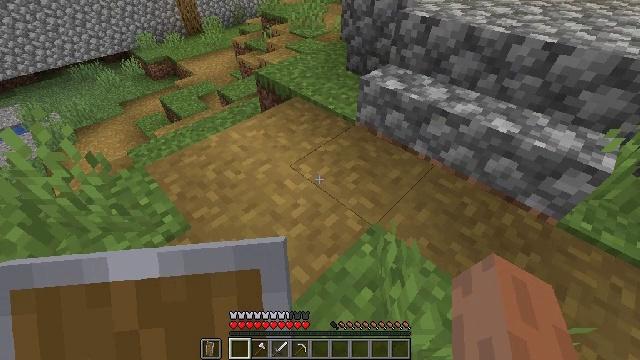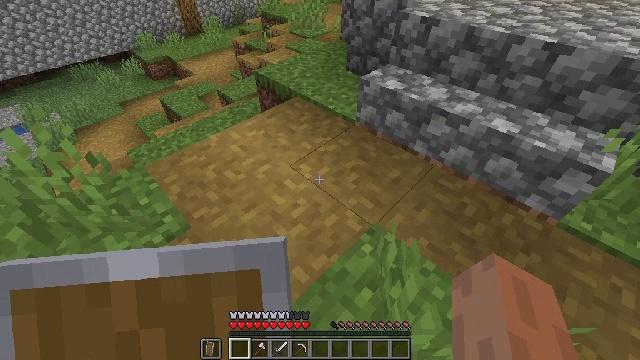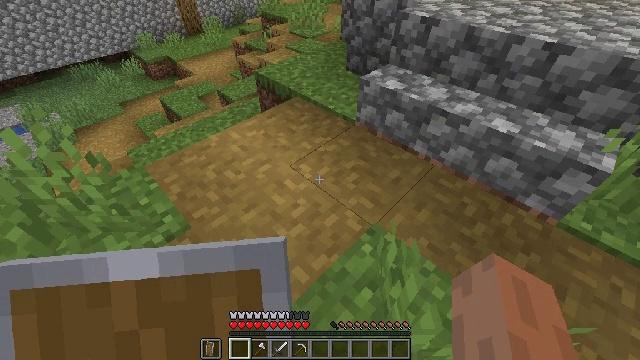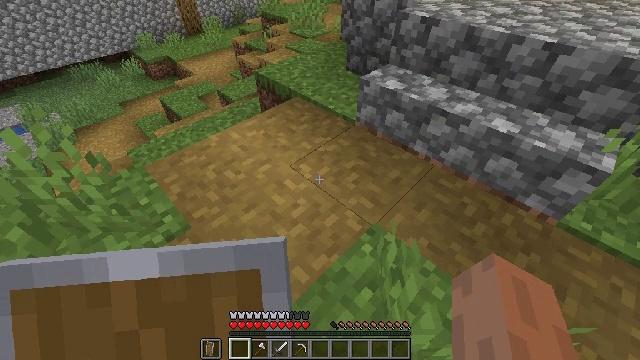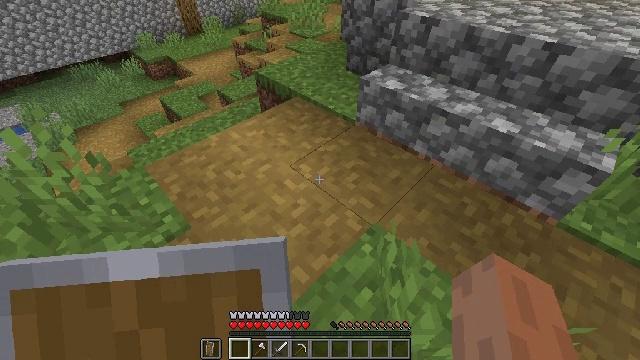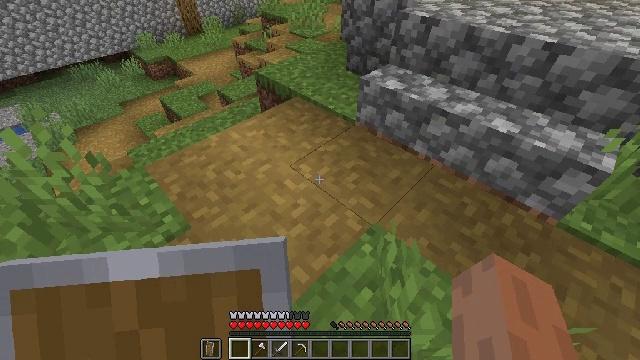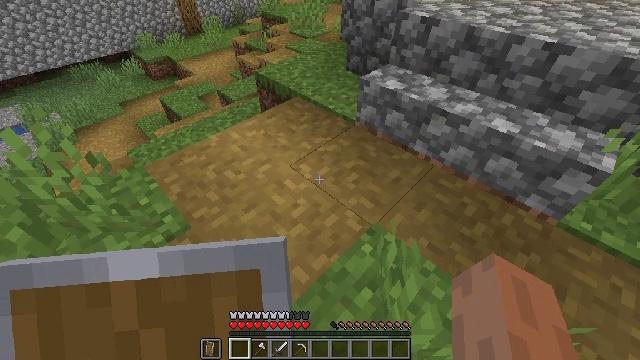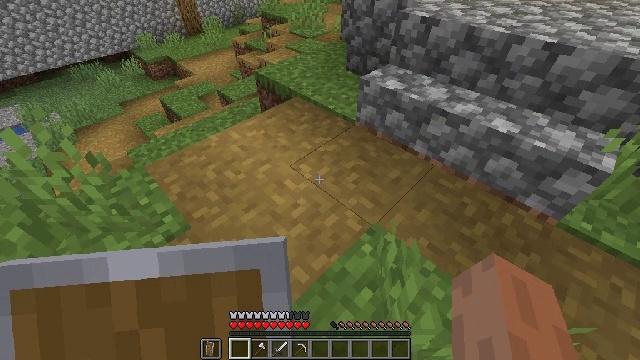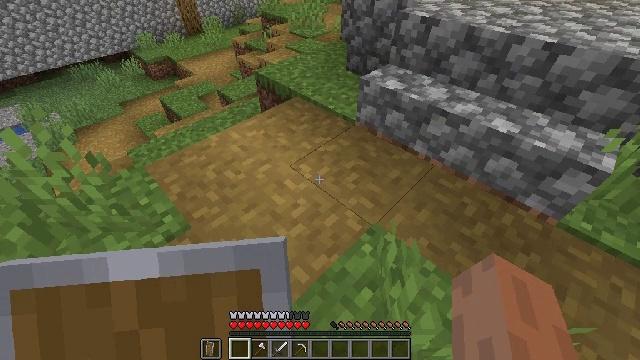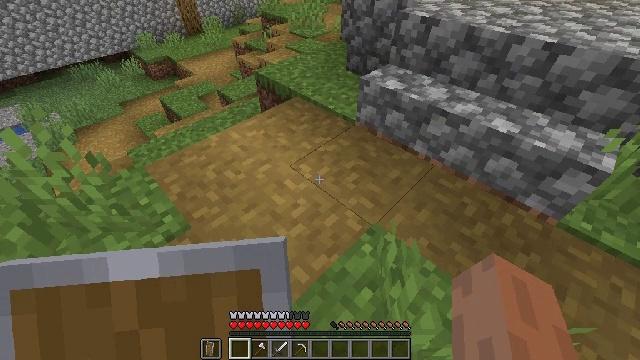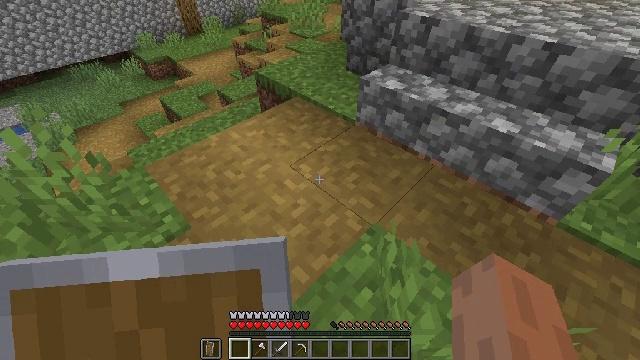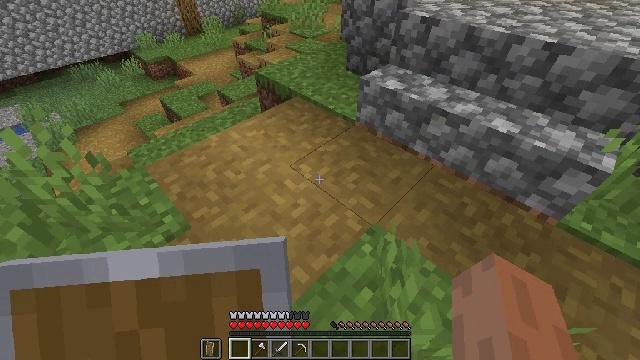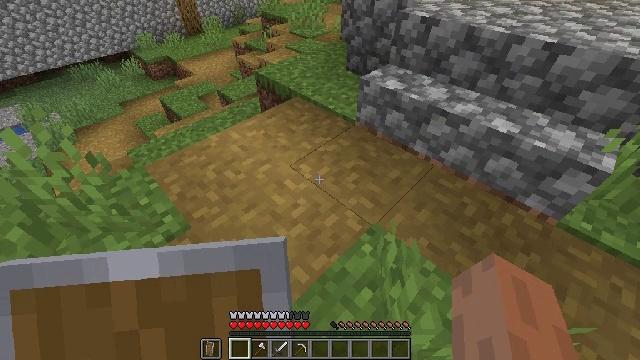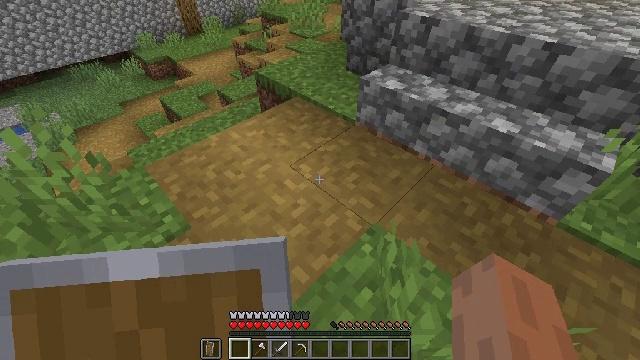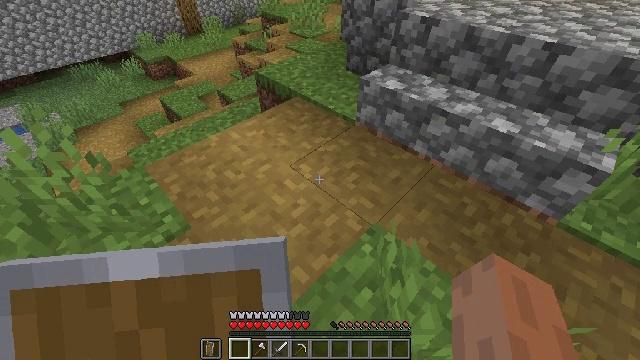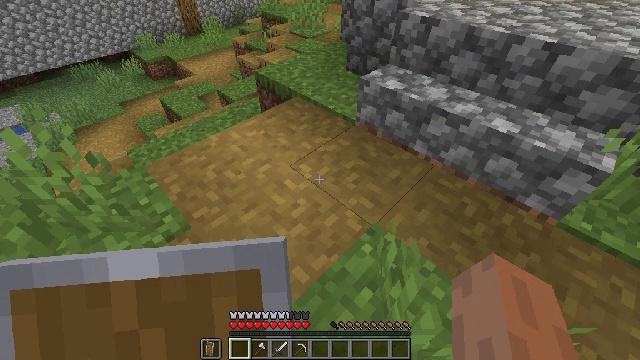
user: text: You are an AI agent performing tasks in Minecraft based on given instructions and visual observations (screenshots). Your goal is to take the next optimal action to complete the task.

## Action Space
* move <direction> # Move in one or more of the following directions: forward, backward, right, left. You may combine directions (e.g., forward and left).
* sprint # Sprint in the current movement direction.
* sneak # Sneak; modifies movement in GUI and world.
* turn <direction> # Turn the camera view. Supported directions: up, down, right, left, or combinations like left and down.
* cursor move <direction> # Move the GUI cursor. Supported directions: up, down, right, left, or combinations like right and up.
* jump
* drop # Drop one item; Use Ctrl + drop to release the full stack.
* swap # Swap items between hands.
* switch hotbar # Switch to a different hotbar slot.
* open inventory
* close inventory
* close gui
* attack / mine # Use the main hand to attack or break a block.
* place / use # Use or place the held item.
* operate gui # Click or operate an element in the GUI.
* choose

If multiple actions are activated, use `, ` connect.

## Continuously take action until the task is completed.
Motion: motion action
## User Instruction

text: craft item air
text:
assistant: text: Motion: no_op
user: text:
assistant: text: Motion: no_op
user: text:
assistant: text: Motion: no_op
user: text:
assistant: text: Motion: no_op
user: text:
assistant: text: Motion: no_op
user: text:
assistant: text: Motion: no_op
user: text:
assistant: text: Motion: no_op
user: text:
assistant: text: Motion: no_op
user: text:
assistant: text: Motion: no_op
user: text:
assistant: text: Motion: no_op
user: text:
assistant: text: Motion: no_op
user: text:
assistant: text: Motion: no_op
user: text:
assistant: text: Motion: no_op
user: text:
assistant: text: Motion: no_op
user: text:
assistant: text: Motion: no_op
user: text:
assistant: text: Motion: no_op
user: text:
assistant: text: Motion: no_op
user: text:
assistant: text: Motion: no_op
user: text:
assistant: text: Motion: no_op
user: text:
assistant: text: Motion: no_op
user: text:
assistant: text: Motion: no_op
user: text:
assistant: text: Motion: no_op
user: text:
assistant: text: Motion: no_op
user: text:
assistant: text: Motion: no_op
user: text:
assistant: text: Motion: no_op
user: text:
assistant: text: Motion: no_op
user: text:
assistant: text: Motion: no_op
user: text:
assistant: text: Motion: no_op
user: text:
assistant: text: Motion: no_op
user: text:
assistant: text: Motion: no_op